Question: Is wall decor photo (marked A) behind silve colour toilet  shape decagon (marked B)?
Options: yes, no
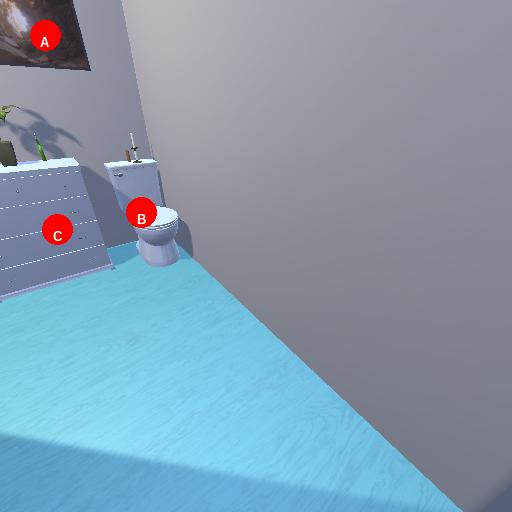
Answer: yes